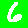
Digit: 6